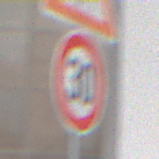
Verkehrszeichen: Geschwindigkeit30
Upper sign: KinderLinks
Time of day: MorningAfternoon
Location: Roofed (Urban)
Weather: PartlyCloudy
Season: NotSpecified
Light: Natural